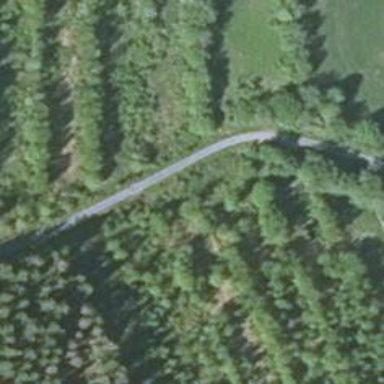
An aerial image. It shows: Unclassified road.